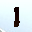
Label: 1